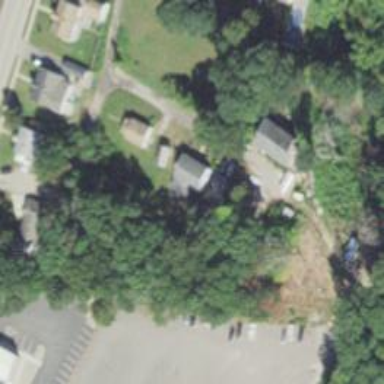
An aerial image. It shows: Residential driveway.